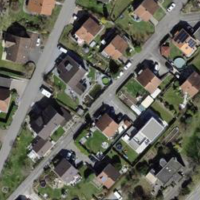
EUNIS habitat code: 54
Species observed at this site:
Cornus sanguinea